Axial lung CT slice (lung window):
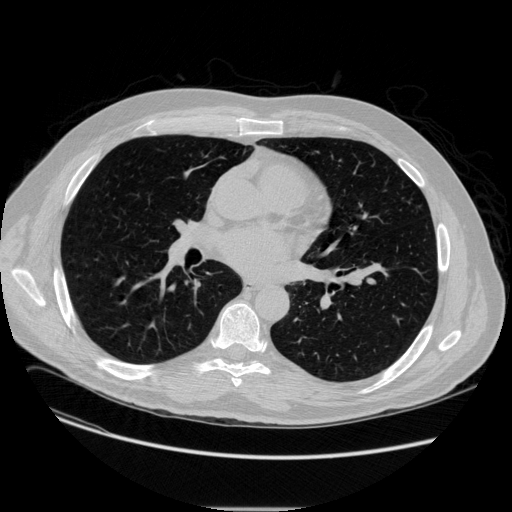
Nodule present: no